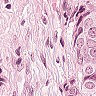
Metastatic tissue present: yes